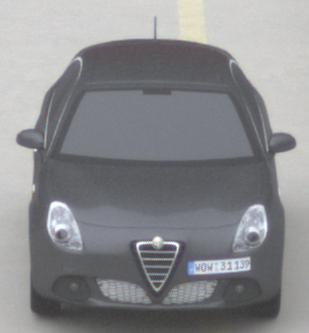
Make: Alfa Romeo
Model: Giulietta 1.4 TB 16V
Detailed model: Giulietta (940)
Model produced from: 2010/05
Model produced until: 2013/03
Doors: 5
Color: gray
Road condition: dry road
Daytime: midday
Contrast: low contrast